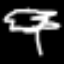
Label: palm tree